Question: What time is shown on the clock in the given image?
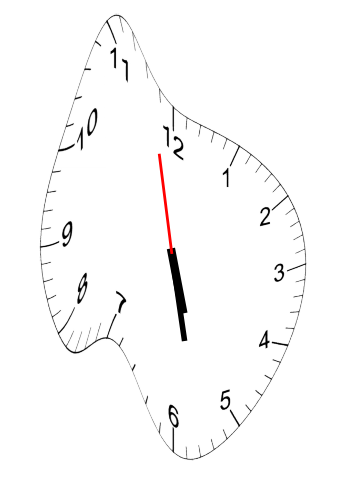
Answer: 05:27:58